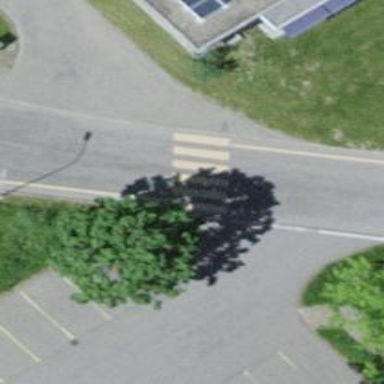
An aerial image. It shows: Uncontrolled road crossing.